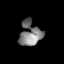
Tissue: lung
Cell type: Endothelial cells
Senescence score: 0.5883
Nuclear area (px): 507
Mean DAPI intensity: 124.992